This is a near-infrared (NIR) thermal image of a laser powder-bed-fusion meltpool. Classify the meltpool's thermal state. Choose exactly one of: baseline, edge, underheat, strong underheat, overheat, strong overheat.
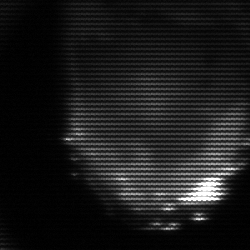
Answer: edge